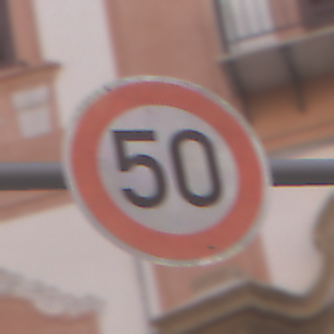
Verkehrszeichen: Geschwindigkeit50
Umgebung: Outdoor, Urban
Tageszeit: MorningAfternoon
Wetter: PartlyCloudy
Licht: Natural
Jahreszeit: NotSpecified
Kontrast: LowContrast